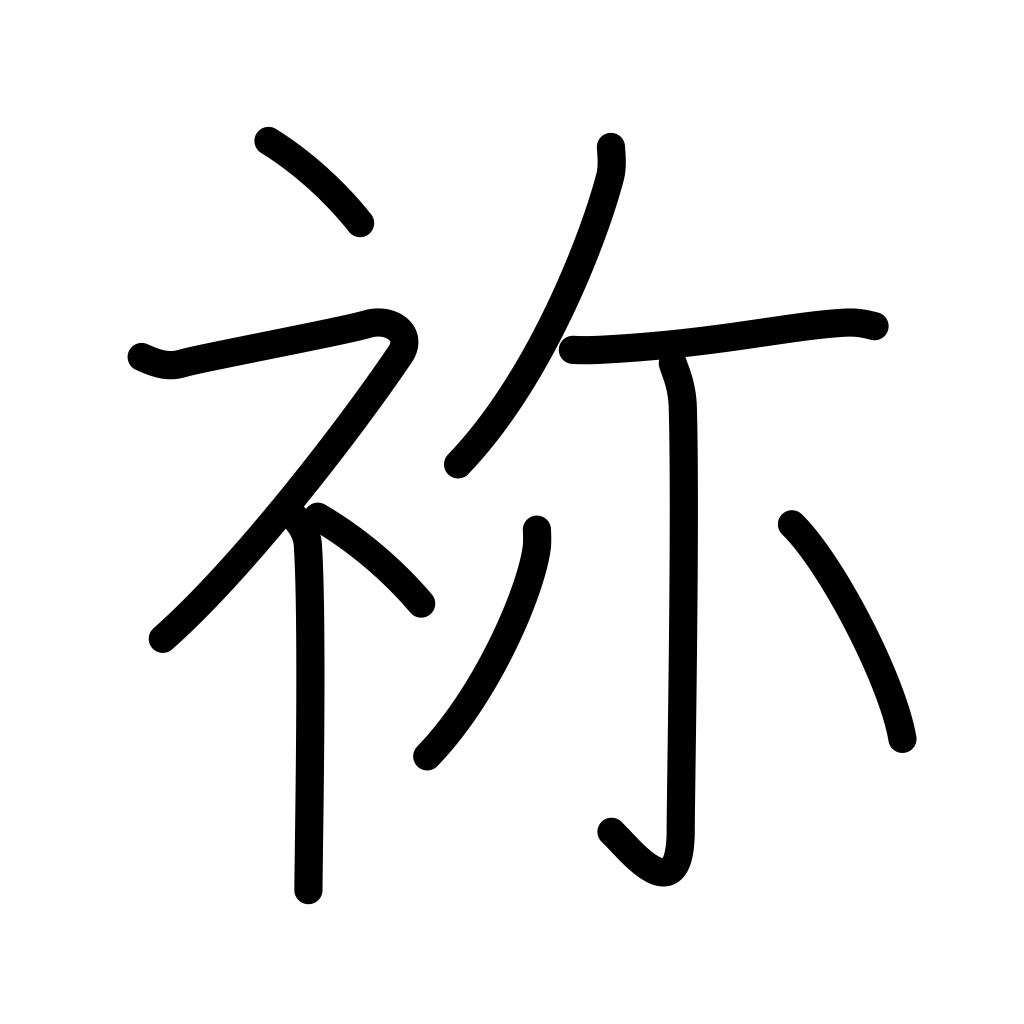
Meaning: ancestral shrine